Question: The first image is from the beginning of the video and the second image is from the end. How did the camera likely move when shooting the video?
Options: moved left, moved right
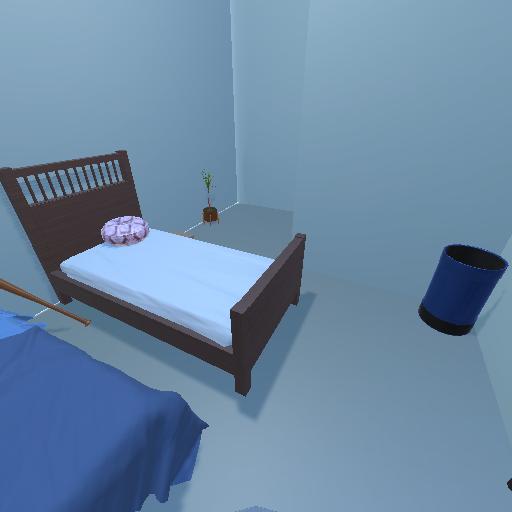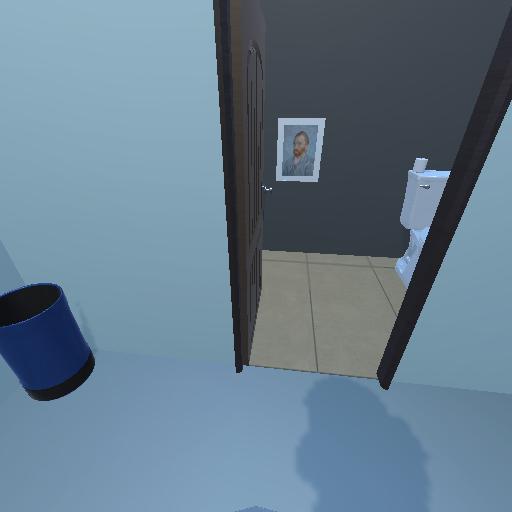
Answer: moved left